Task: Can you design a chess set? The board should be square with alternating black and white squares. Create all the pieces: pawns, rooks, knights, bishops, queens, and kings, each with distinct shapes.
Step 4602:
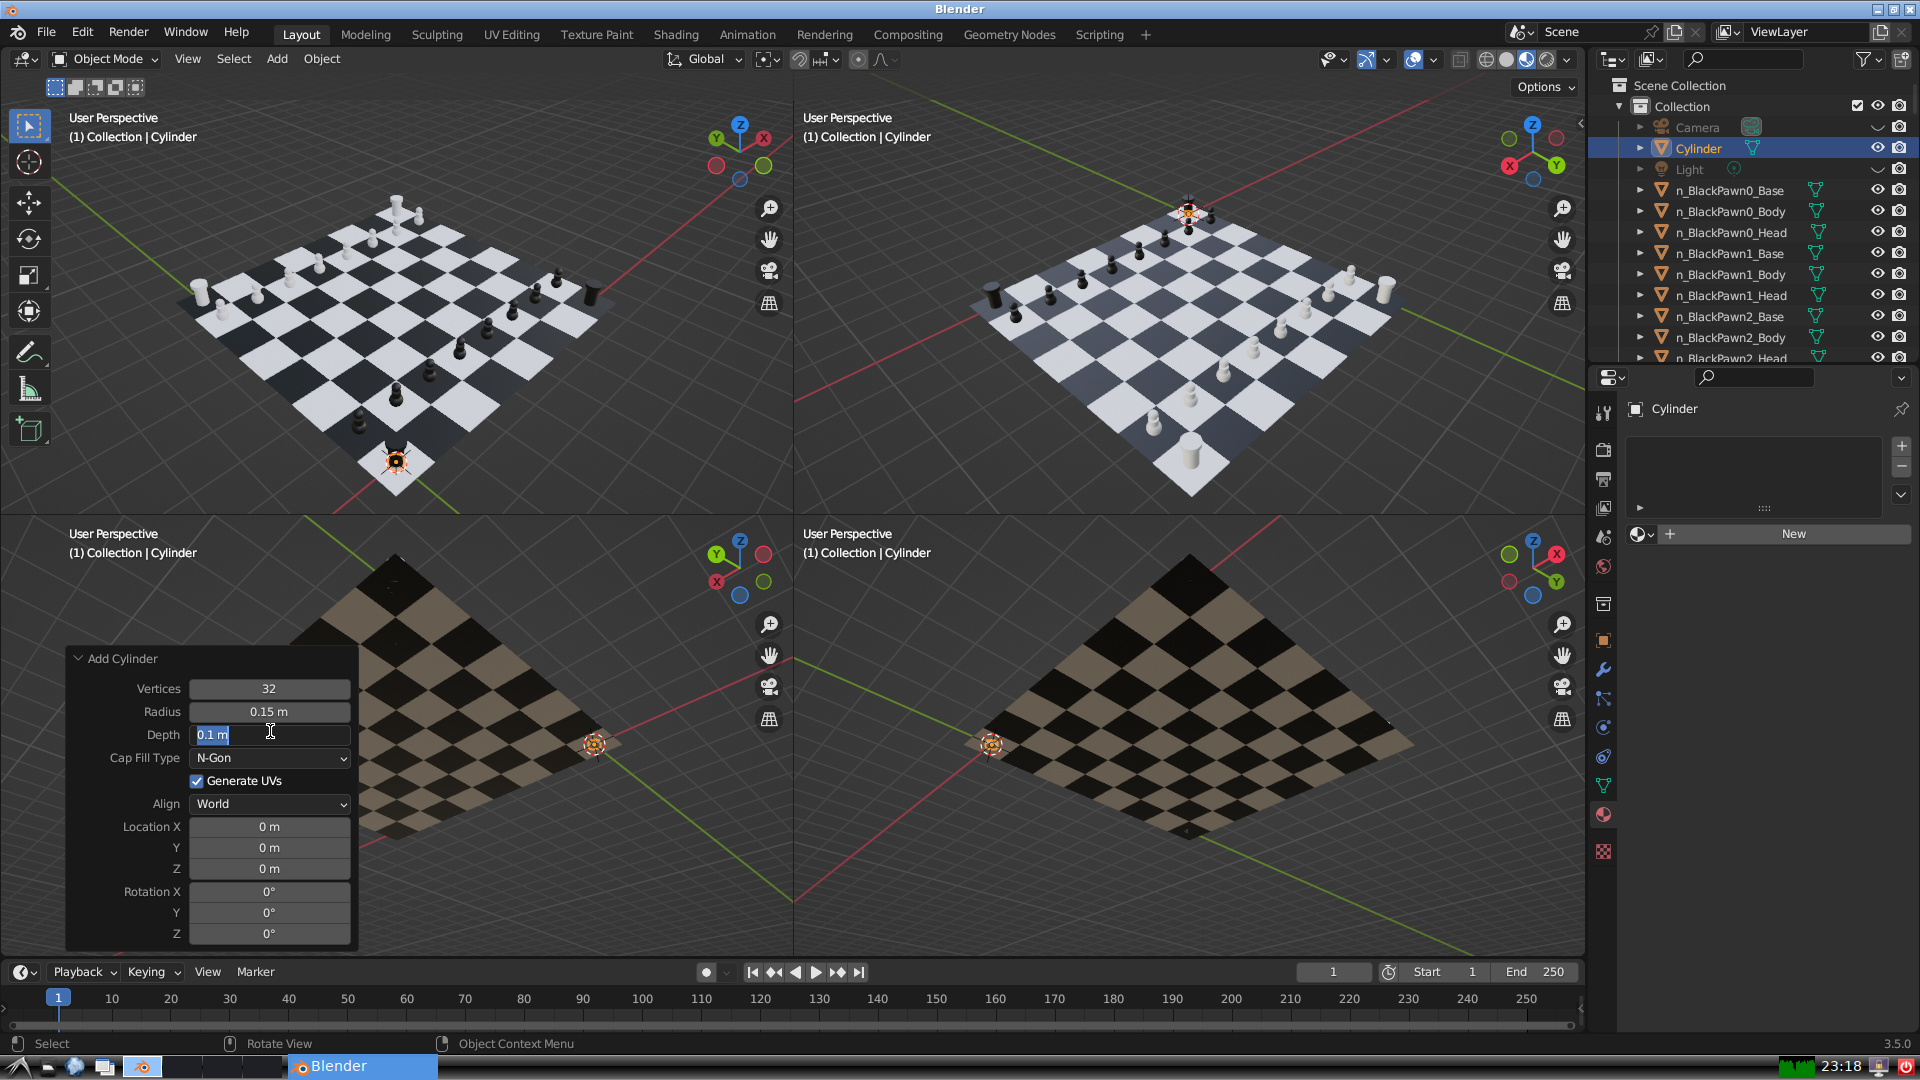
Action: input_text: 0.6